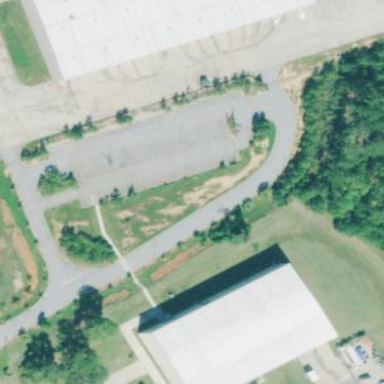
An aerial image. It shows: Parking area.